Field crop: maize
Growth stage: 2
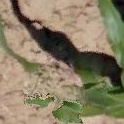
Species: maize